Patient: sex M, age 54
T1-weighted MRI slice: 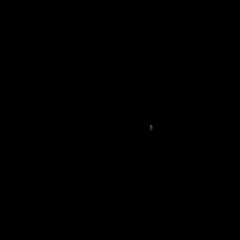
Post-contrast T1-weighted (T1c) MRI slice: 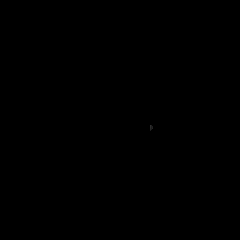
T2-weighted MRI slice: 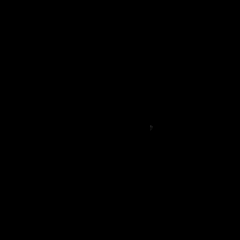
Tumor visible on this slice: no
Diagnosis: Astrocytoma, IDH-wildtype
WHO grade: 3